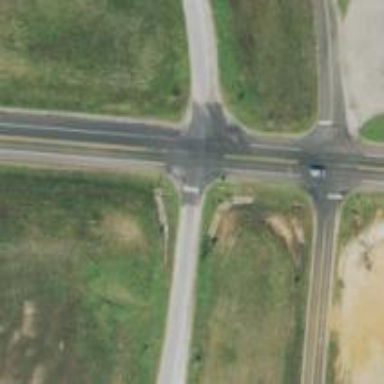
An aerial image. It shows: Stop road.